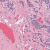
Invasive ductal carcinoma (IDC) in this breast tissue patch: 1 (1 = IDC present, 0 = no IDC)